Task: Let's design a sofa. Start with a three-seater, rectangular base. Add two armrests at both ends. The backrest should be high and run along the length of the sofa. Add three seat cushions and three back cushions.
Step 228:
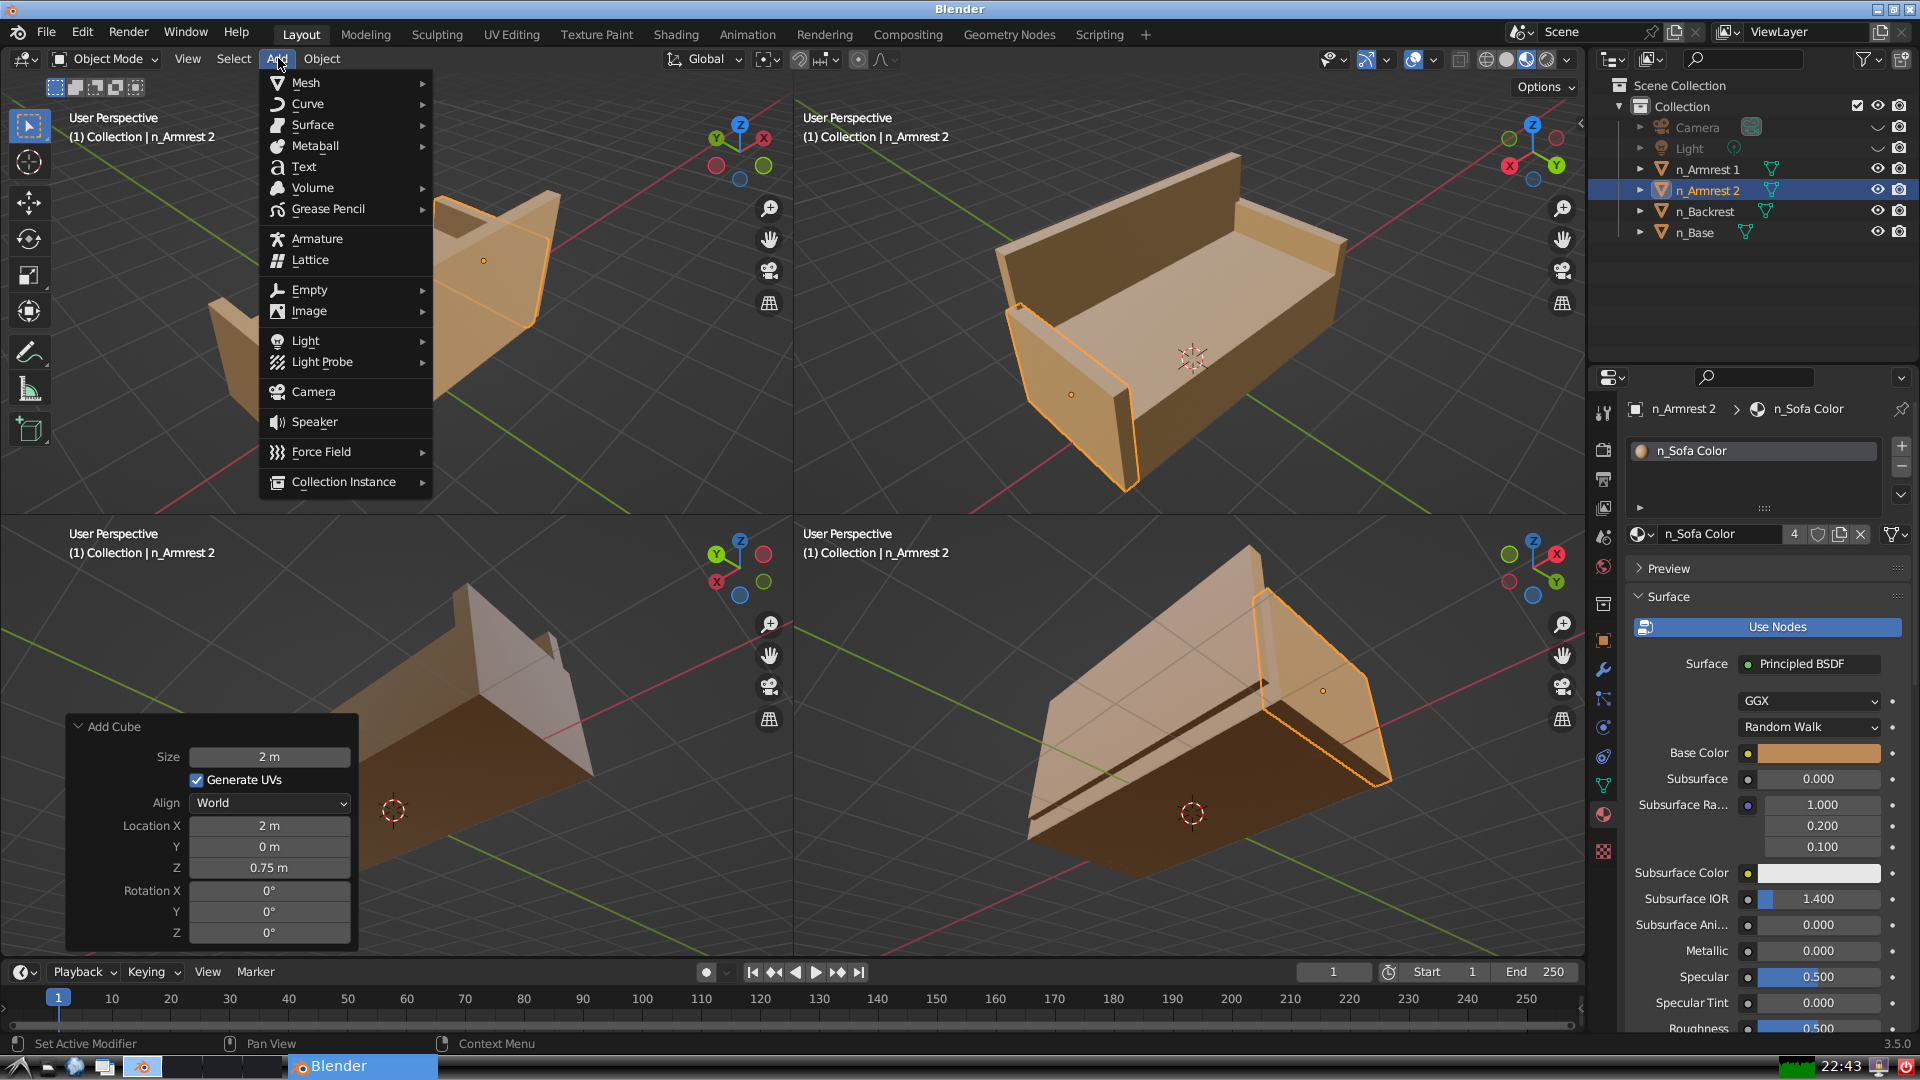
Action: {"mouse_move": [304, 82]}